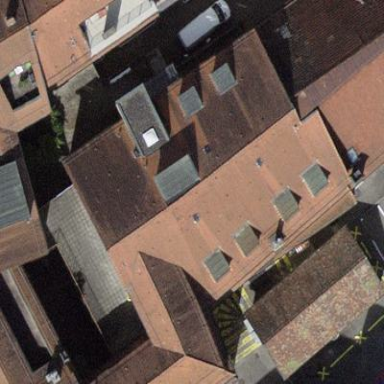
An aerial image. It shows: Building with saltbox-shaped roof.